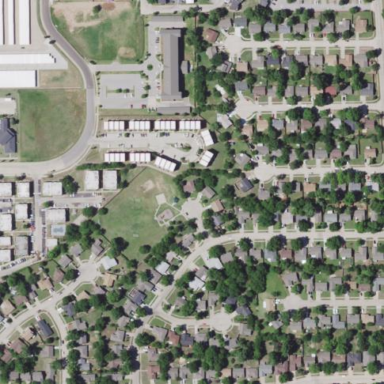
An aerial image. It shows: Residential area within neighborhood.